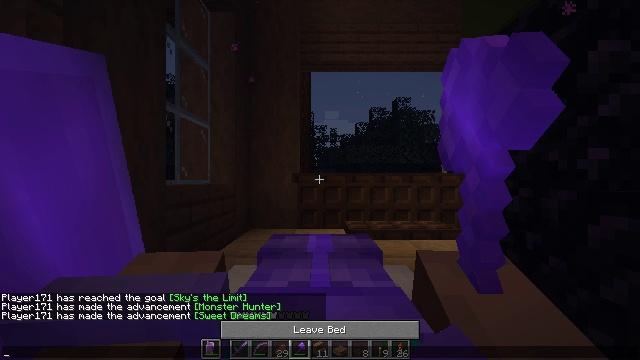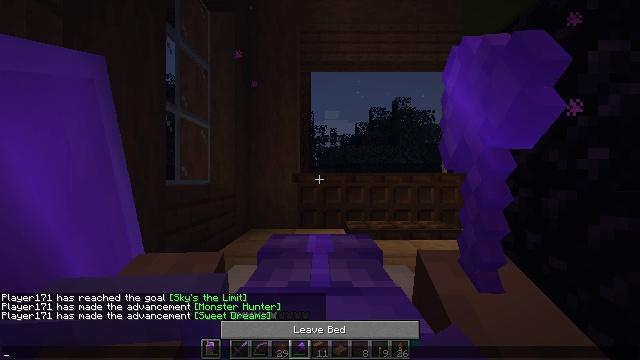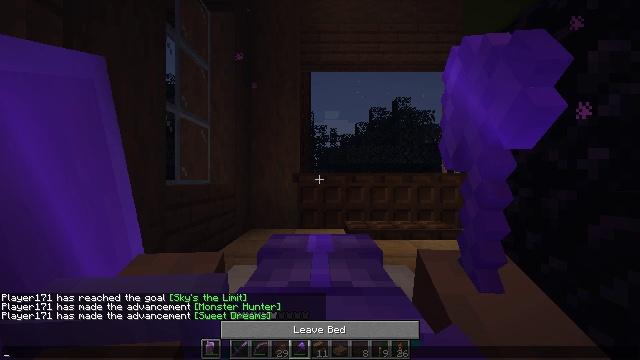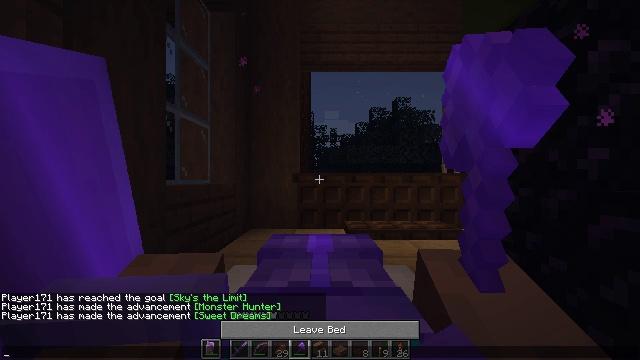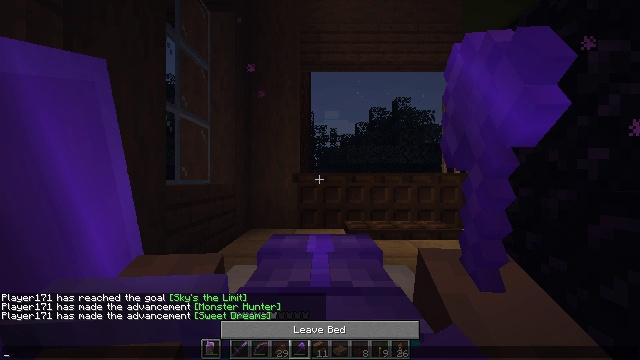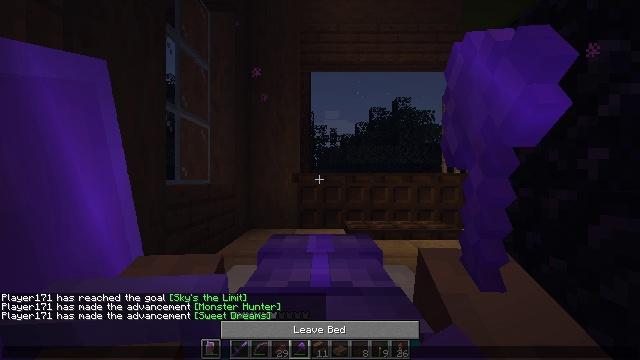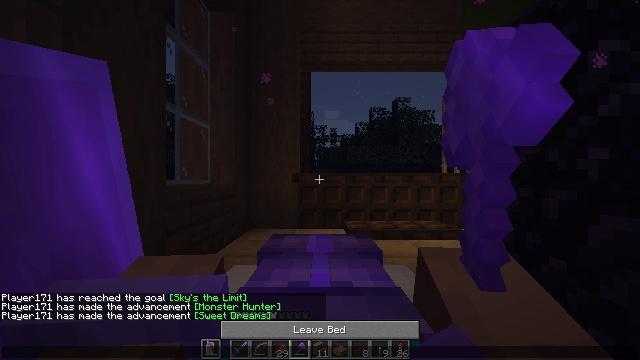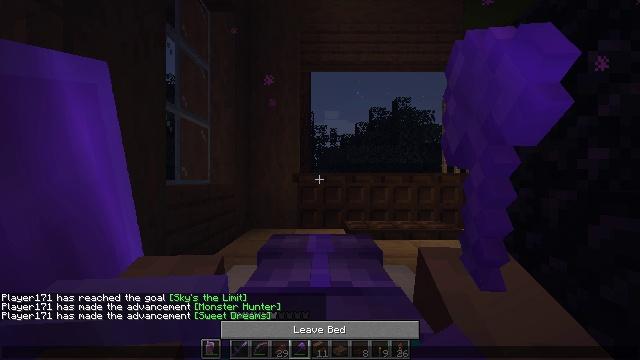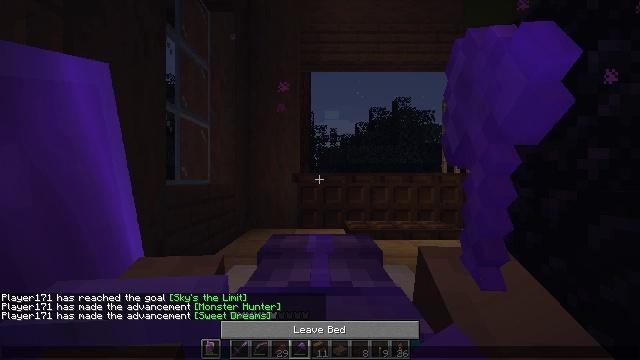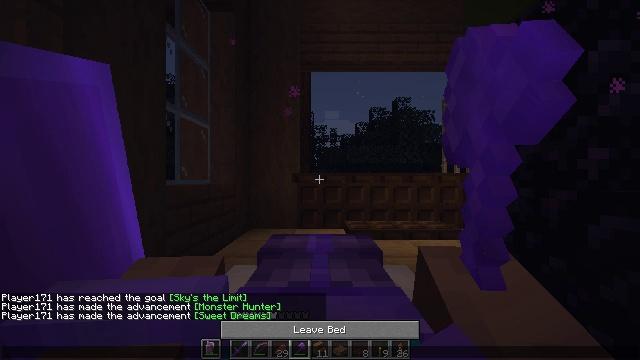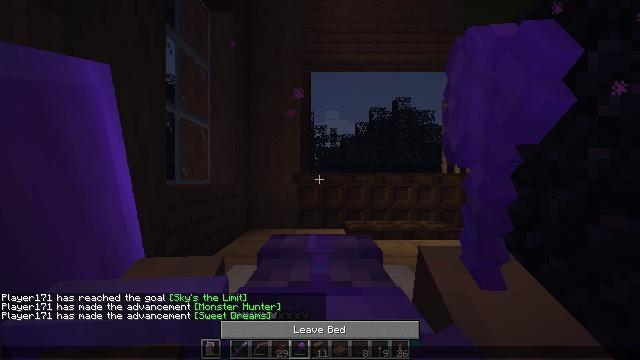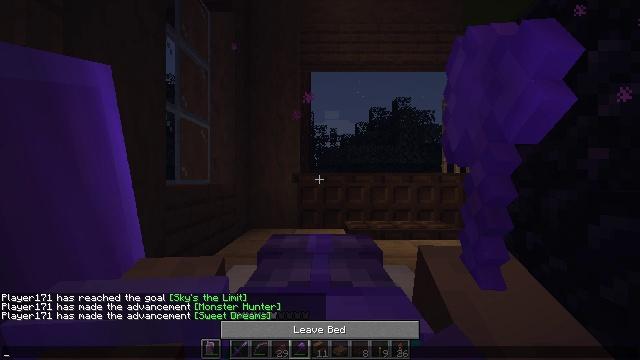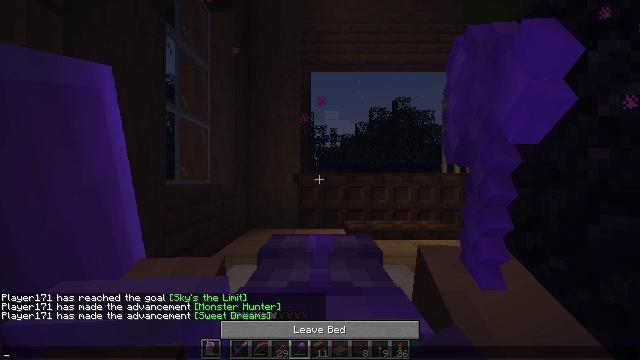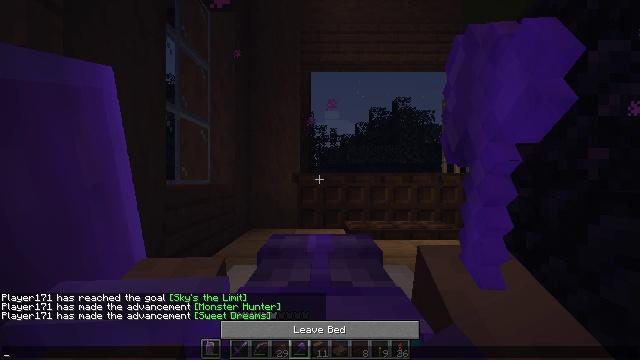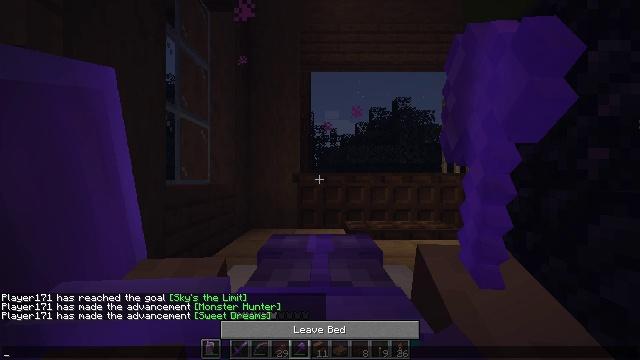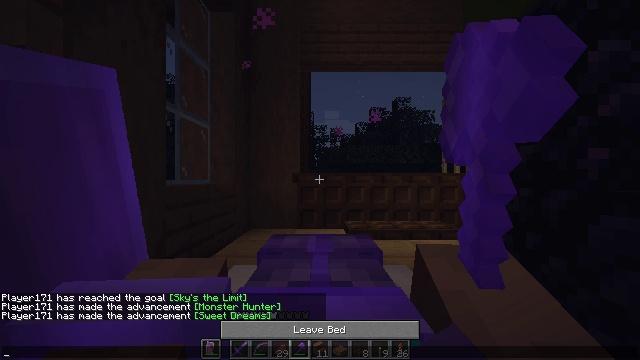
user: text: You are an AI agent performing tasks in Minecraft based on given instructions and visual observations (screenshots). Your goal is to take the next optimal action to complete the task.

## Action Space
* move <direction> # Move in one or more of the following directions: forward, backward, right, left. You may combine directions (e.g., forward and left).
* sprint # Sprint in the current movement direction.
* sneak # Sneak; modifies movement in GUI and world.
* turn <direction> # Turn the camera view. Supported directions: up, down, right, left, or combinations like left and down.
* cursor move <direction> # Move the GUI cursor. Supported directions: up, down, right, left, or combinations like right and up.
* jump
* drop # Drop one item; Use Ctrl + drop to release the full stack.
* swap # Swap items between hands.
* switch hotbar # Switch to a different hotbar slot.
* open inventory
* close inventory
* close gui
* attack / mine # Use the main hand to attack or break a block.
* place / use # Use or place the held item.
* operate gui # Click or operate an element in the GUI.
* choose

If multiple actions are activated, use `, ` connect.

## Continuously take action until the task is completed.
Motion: motion action
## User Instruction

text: Break the stripped oak log.
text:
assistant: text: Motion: no_op
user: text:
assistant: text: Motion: no_op
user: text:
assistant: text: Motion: no_op
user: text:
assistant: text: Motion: no_op
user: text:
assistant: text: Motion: no_op
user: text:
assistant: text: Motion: no_op
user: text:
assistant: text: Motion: no_op
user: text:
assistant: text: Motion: no_op
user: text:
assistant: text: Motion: no_op
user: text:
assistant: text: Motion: no_op
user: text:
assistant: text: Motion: no_op
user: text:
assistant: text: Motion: no_op
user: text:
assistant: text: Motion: no_op
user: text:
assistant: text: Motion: no_op
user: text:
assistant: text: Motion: no_op
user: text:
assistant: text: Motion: no_op
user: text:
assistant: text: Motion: no_op
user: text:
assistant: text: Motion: no_op
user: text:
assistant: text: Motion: no_op
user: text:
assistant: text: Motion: no_op
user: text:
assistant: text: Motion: no_op
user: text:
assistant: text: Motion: no_op
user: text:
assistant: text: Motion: no_op
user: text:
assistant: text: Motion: no_op
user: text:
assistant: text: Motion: no_op
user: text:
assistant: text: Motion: no_op
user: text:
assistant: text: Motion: no_op
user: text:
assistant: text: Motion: no_op
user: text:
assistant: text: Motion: no_op
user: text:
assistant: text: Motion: no_op